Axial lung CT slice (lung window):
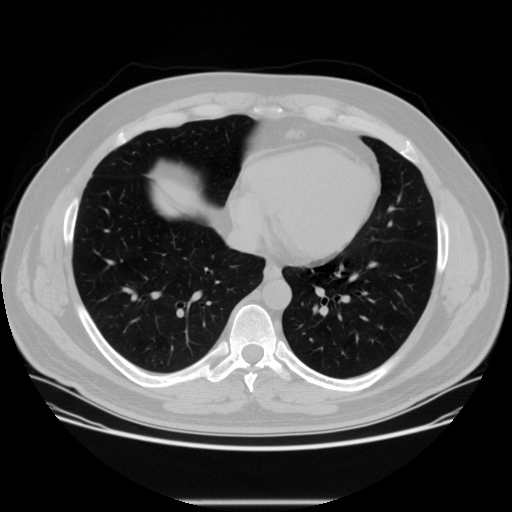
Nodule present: no